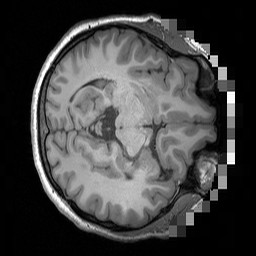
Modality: T1w
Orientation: axial
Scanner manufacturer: siemens
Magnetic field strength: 3 T
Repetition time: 1.5 s
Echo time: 0.00291 s